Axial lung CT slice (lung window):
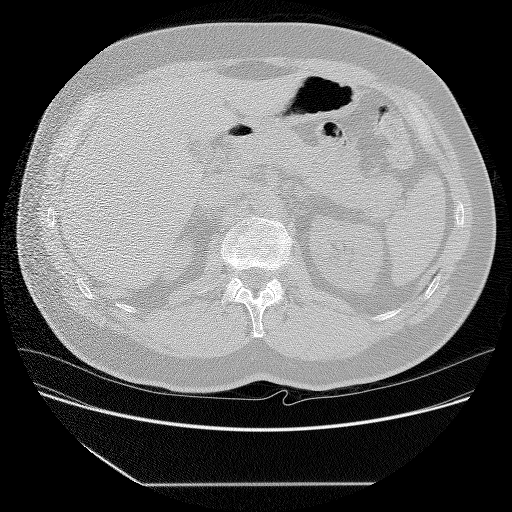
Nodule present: no